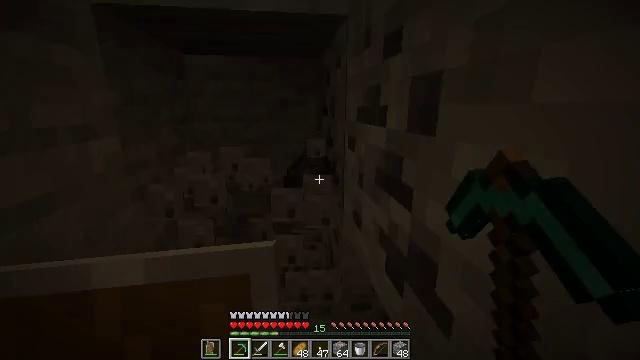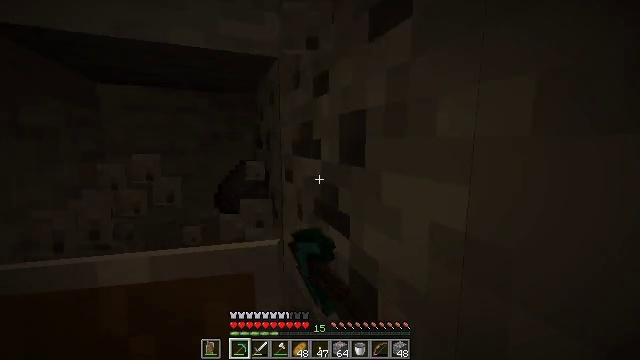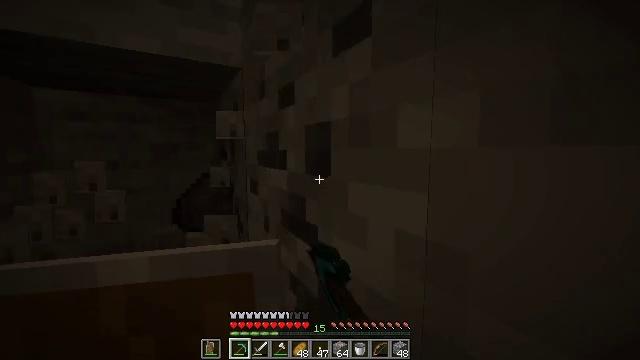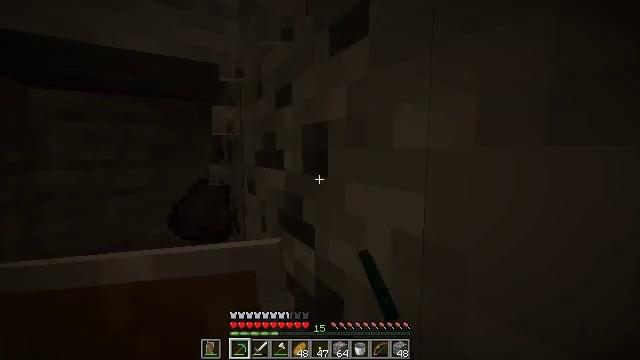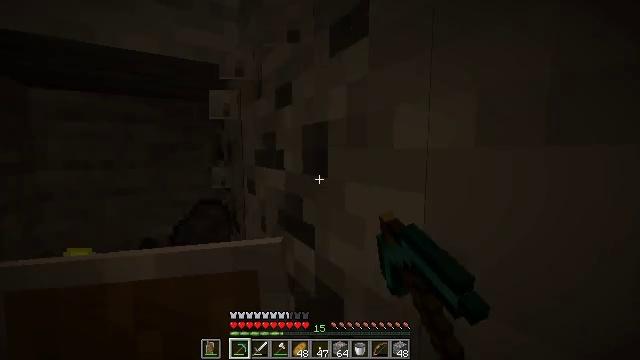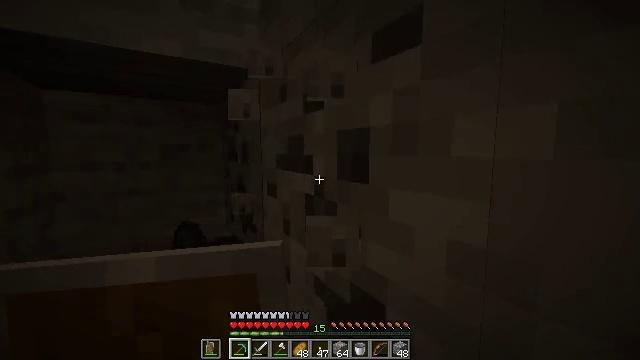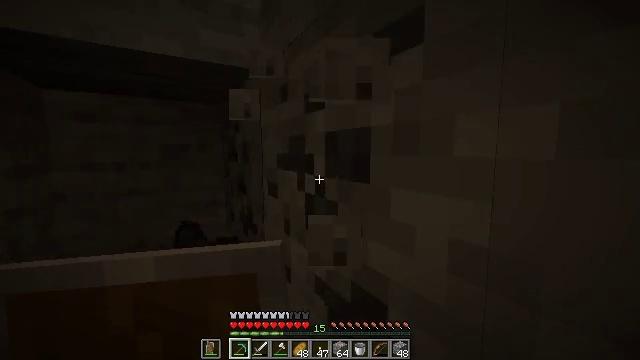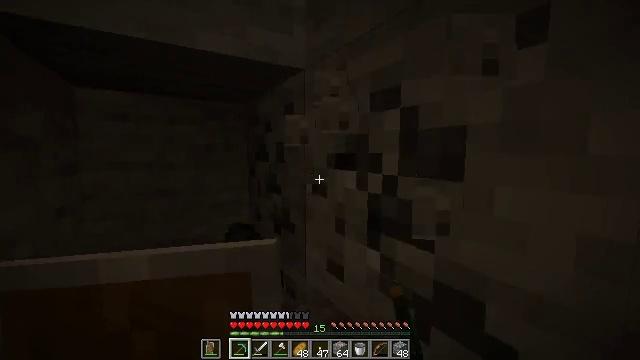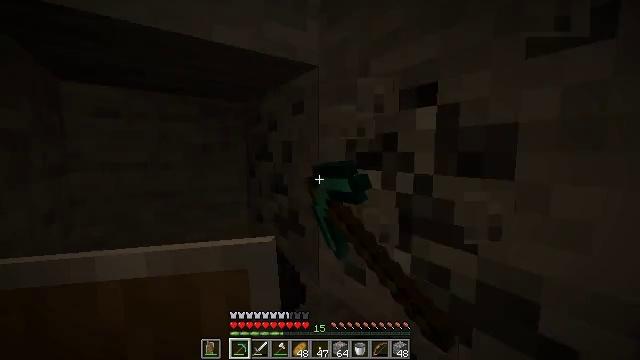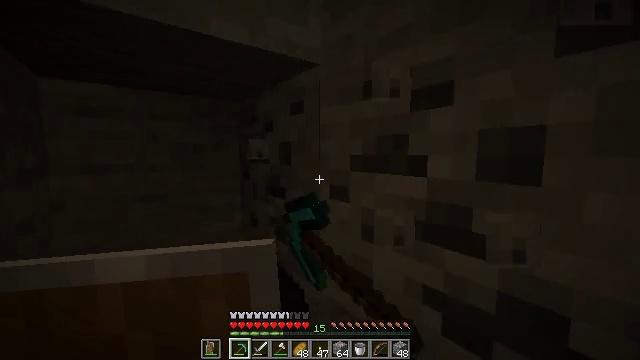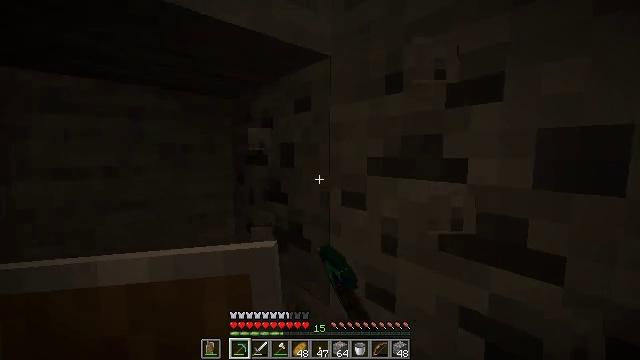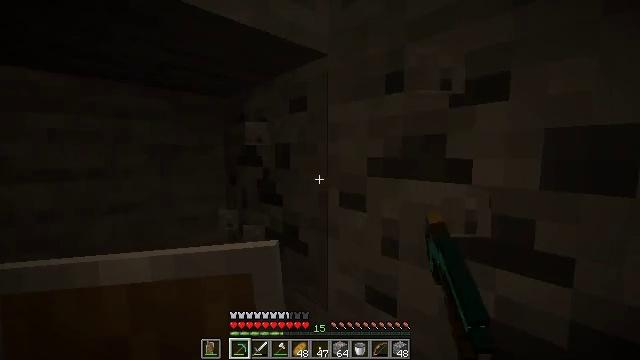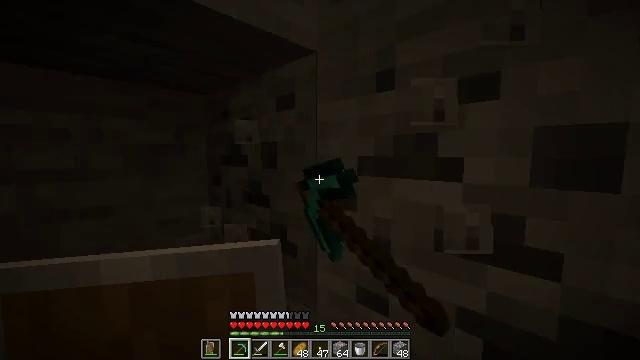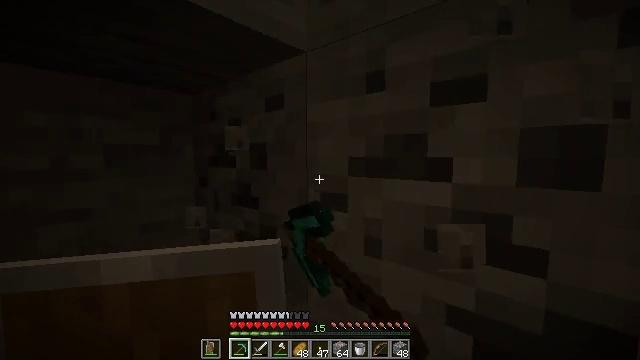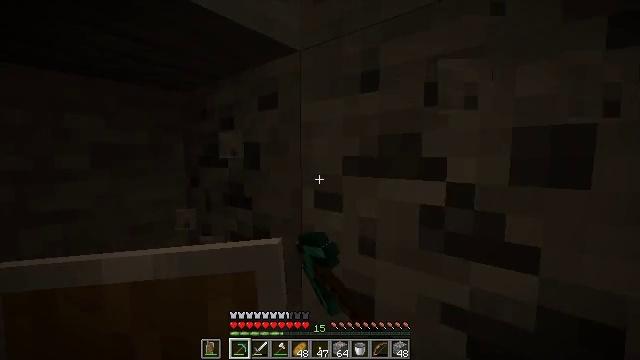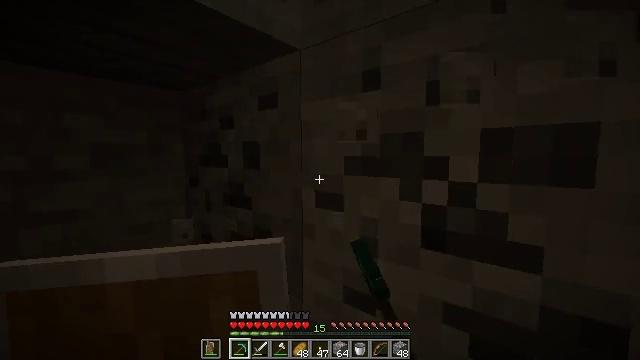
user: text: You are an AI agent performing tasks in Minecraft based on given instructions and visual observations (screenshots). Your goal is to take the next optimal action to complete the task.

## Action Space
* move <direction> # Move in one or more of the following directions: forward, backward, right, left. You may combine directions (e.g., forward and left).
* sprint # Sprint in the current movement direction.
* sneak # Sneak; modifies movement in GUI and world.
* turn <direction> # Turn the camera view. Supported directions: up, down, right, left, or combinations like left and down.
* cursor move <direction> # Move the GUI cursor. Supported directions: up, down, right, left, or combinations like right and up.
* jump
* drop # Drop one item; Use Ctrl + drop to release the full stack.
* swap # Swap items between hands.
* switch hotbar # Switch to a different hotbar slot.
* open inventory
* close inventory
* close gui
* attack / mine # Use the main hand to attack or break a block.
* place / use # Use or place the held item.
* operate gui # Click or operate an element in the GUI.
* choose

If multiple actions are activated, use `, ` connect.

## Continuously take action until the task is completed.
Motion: motion action
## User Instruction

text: Mine the coal ore underground.
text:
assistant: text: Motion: turn right and up, attack / mine
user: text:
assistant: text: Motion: turn right and up, attack / mine
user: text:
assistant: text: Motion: attack / mine
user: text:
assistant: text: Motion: attack / mine
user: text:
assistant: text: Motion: move left, attack / mine
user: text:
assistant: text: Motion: move left, attack / mine
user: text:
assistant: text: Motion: move left, attack / mine
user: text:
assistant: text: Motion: move left, turn right, attack / mine
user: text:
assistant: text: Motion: move left, turn right, attack / mine
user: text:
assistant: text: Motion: turn right, attack / mine
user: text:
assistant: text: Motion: turn right, attack / mine
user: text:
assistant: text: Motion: turn right, attack / mine
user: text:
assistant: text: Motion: turn right, attack / mine
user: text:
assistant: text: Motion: turn right, attack / mine
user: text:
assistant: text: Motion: attack / mine
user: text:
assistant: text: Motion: attack / mine
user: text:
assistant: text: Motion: attack / mine
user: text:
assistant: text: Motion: attack / mine
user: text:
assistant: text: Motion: attack / mine
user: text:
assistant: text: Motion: attack / mine
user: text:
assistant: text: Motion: attack / mine
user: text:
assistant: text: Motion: attack / mine
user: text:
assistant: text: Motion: move left, attack / mine
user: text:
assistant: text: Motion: move left, attack / mine
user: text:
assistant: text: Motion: move left, attack / mine
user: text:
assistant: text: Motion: move left, turn right, attack / mine
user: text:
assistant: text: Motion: move left, turn right and down, attack / mine
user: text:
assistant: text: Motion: move left, turn right and down, attack / mine
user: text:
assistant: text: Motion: turn right and down, attack / mine
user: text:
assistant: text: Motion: turn right, attack / mine